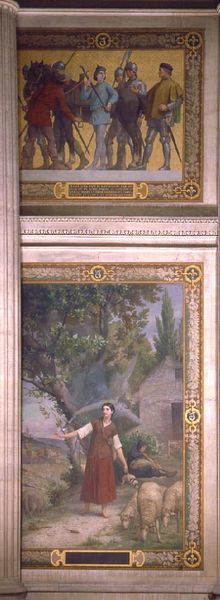
Titel: Die Berufung der Jeanne d'Arc
Künstler: Jules Eugène Lenepveu
Standort: Paris
Institution: Panthéon
Schlagwörter: baum, blau, blätter, flügel, gemälde, gruppe, himmel, kampf, laub, mann, bäume, gelb, grün, landschaft, menschen, mädchen, ocker, ausschnitt, bunt, fenster, frau, hintergrund, hut, hüte, kleid, männer, paris, szene, säule, tür, weiss, gebäude, haus, rot, tiere, weg, herren, hochformat, malerei, muster, ornament, rock, symbolismus, wand, bluse, geschichte, historie, rahmen, stein, bild, innenraum, öl, ebene, natur, vieh, hütte, gewand, gold, sitzend, girlande, wald, pferd, pferde, farbig, magd, bilder, rahmung, italien, zwei, acker, grafik, herde, idylle, rand, romantik, krieg, schlacht, lanze, soldaten, bordüre, jugendstil, detail, inschrift, verzierung, wandgemälde, wandmalerei, weste, foto, barfuss, schild, panzer, schaf, unterschrift, links, ideal, zypresse, jugenstil, bewaffnet, schwert, schwerter, verhaftung, waffen, waffe, degen, helm, laubbaum, mosaik, ritter, feldzug, rüstung, pantheon, fragment, fries, serie, helme, griechisch, wams, krieger, fresken, laubbäume, lanzen, speer, fresko, register, gerahmt, italienerin, wandbild, schafe, hirte, hirten, hirtin, schäfer, schäferin, szenen, bau, goldgrund, umrahmt, griechin, beschriftet, rüstungen, coloriert, schafherde, tafeln, fra, schafhirtin, steine weg, madeleine, landszene, jeanne, kamof, zwei bilder, d'rc, verziertung, 2, fg, goldener rahmen, mit rahmen, lanzknechte, hgmnbm, seteil, scchäferin